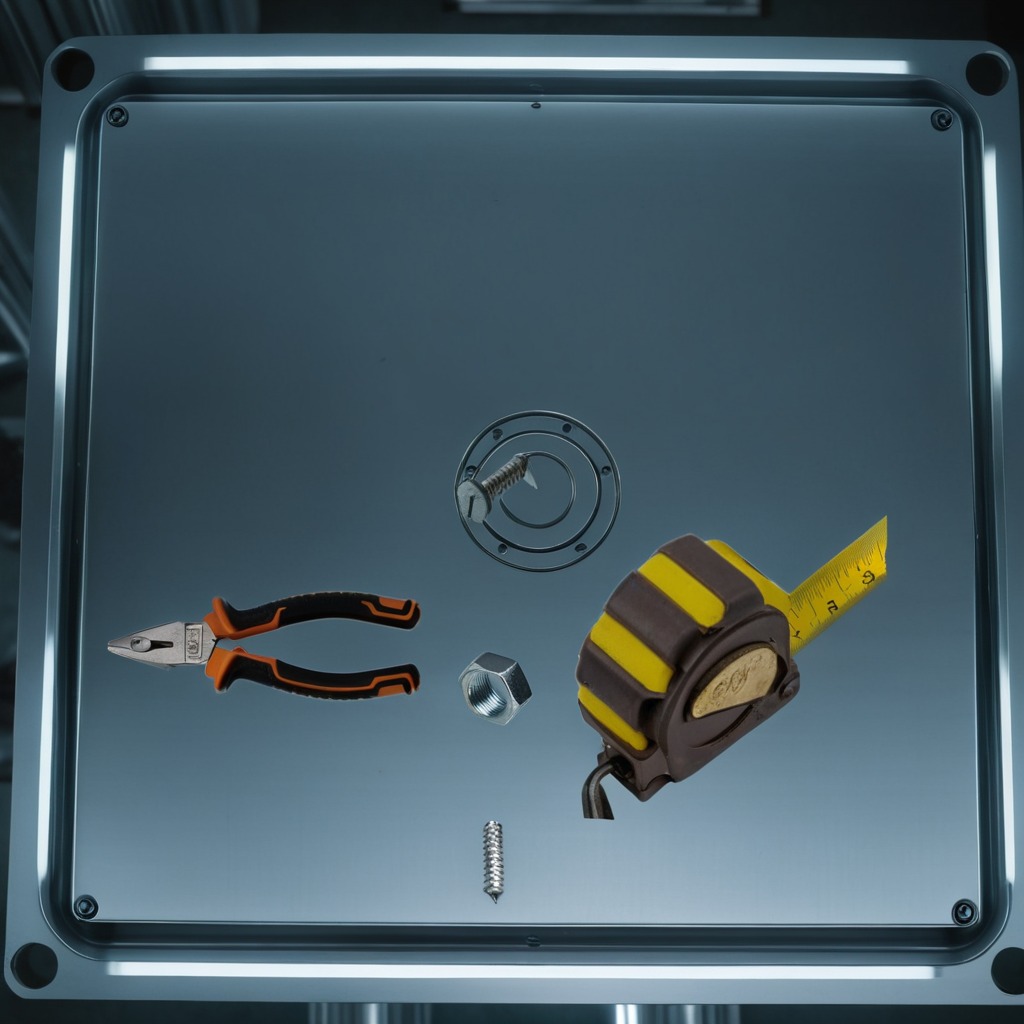
A measuring tape, a metal machine screw, a pair of pliers, a coiled metal spring, and a metal nut are lying on the metal table.